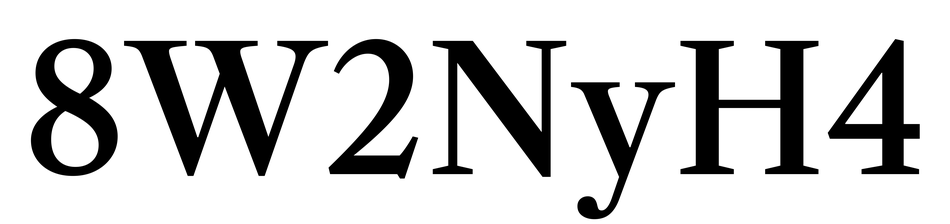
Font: LibreCaslonText_Medium